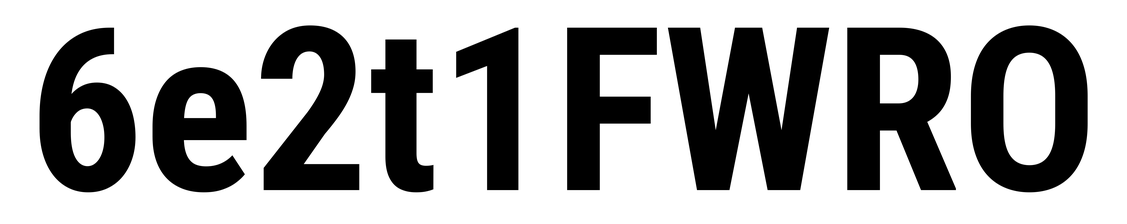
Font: Roboto_Condensed_Bold